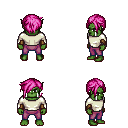
a pixel art fantasy rpg character, male body template, orc, green skin, white long-sleeve shirt, magenta pants, pink pixie cut hairstyle, cloth bracers, four views (front, back, left, right), 2x2 character sprite sheet, small pixel art, hard edges, no anti-aliasing